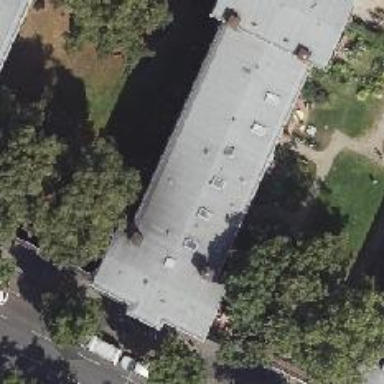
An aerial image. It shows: Residential building.